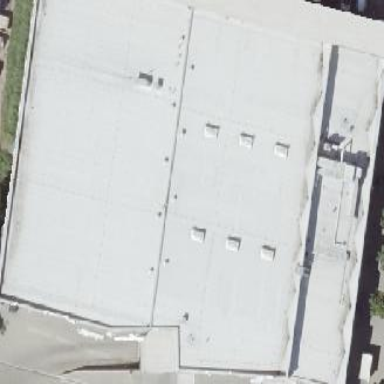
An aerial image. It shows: Flat-roofed supermarket building.